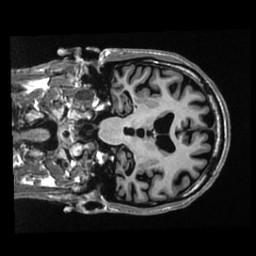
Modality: T1w
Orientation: coronal
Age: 30
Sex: male